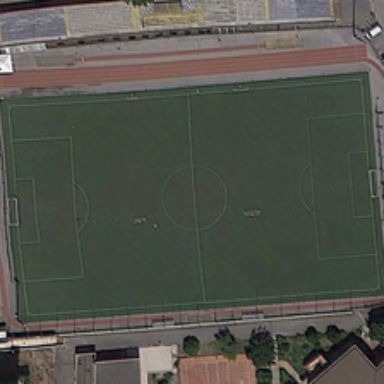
There are some cars parked around the playground .